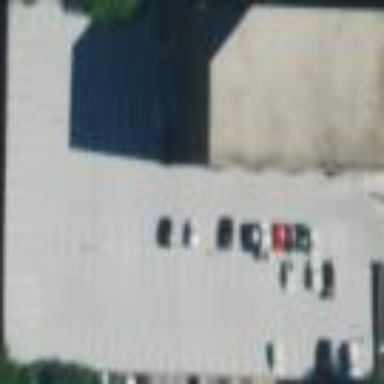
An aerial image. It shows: Multi-storey parking facility.